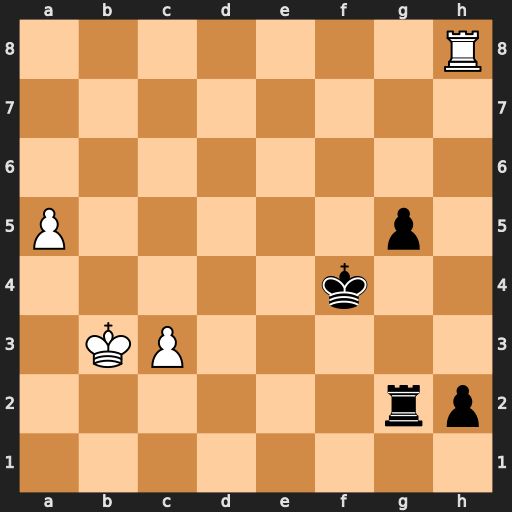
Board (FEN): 7R/8/8/P5p1/5k2/1KP5/6rp/8
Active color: w
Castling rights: -
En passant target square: -
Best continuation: a6 Re2 a7